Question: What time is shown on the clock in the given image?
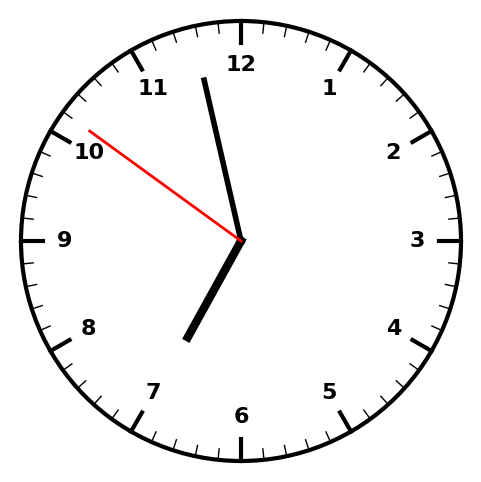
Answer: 06:57:51